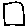
Label: square